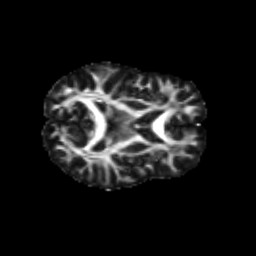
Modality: FA
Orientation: axial
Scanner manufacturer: siemens
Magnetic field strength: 3 T
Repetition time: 9.2 s
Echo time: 0.084 s